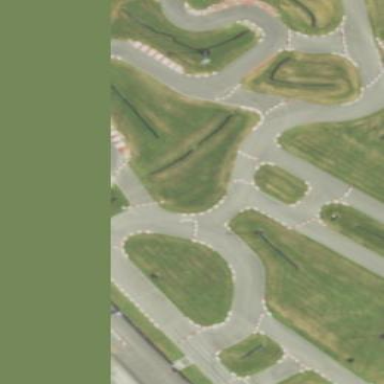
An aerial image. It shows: Karting raceway for sports activities.